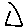
Label: triangle